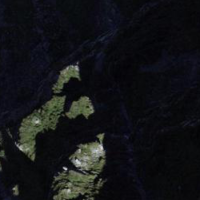
EUNIS habitat code: 23
Species observed at this site:
Marmota marmota